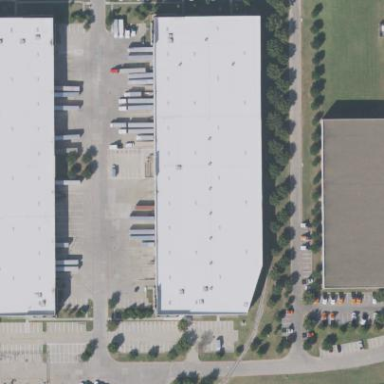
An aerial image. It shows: Warehouse building.